一年级 · 算术
2022 年北京冬残奥会于 3 月 13 日正式结束, 中红代表团最终以 61 枚奖牌的成绩位居第一,其中获得的银牌数比铜牌数少多少枚？（6 分）

口答: 获得的银牌数比铜牌数少 $\square$ 枚。
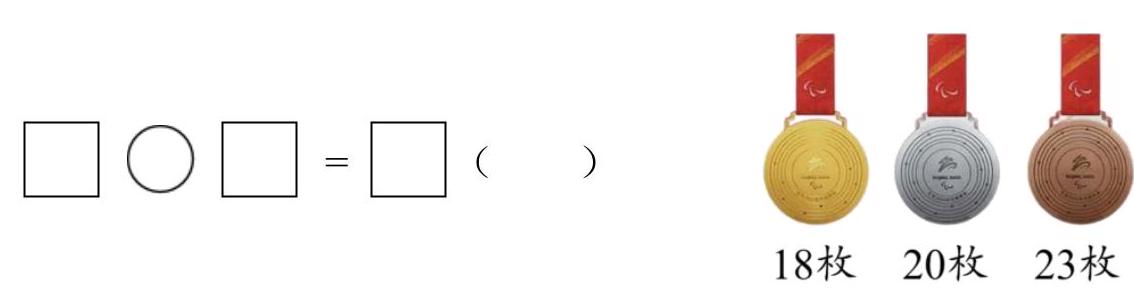
答案: 详解23-20=3 (枚) $\cdots \cdots \cdots \cdots . .5 .5$ 分【列式 2 分, 结果 3.5 分】

$3 \cdots \cdots \cdots \cdots 0.5$ 分